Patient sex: F
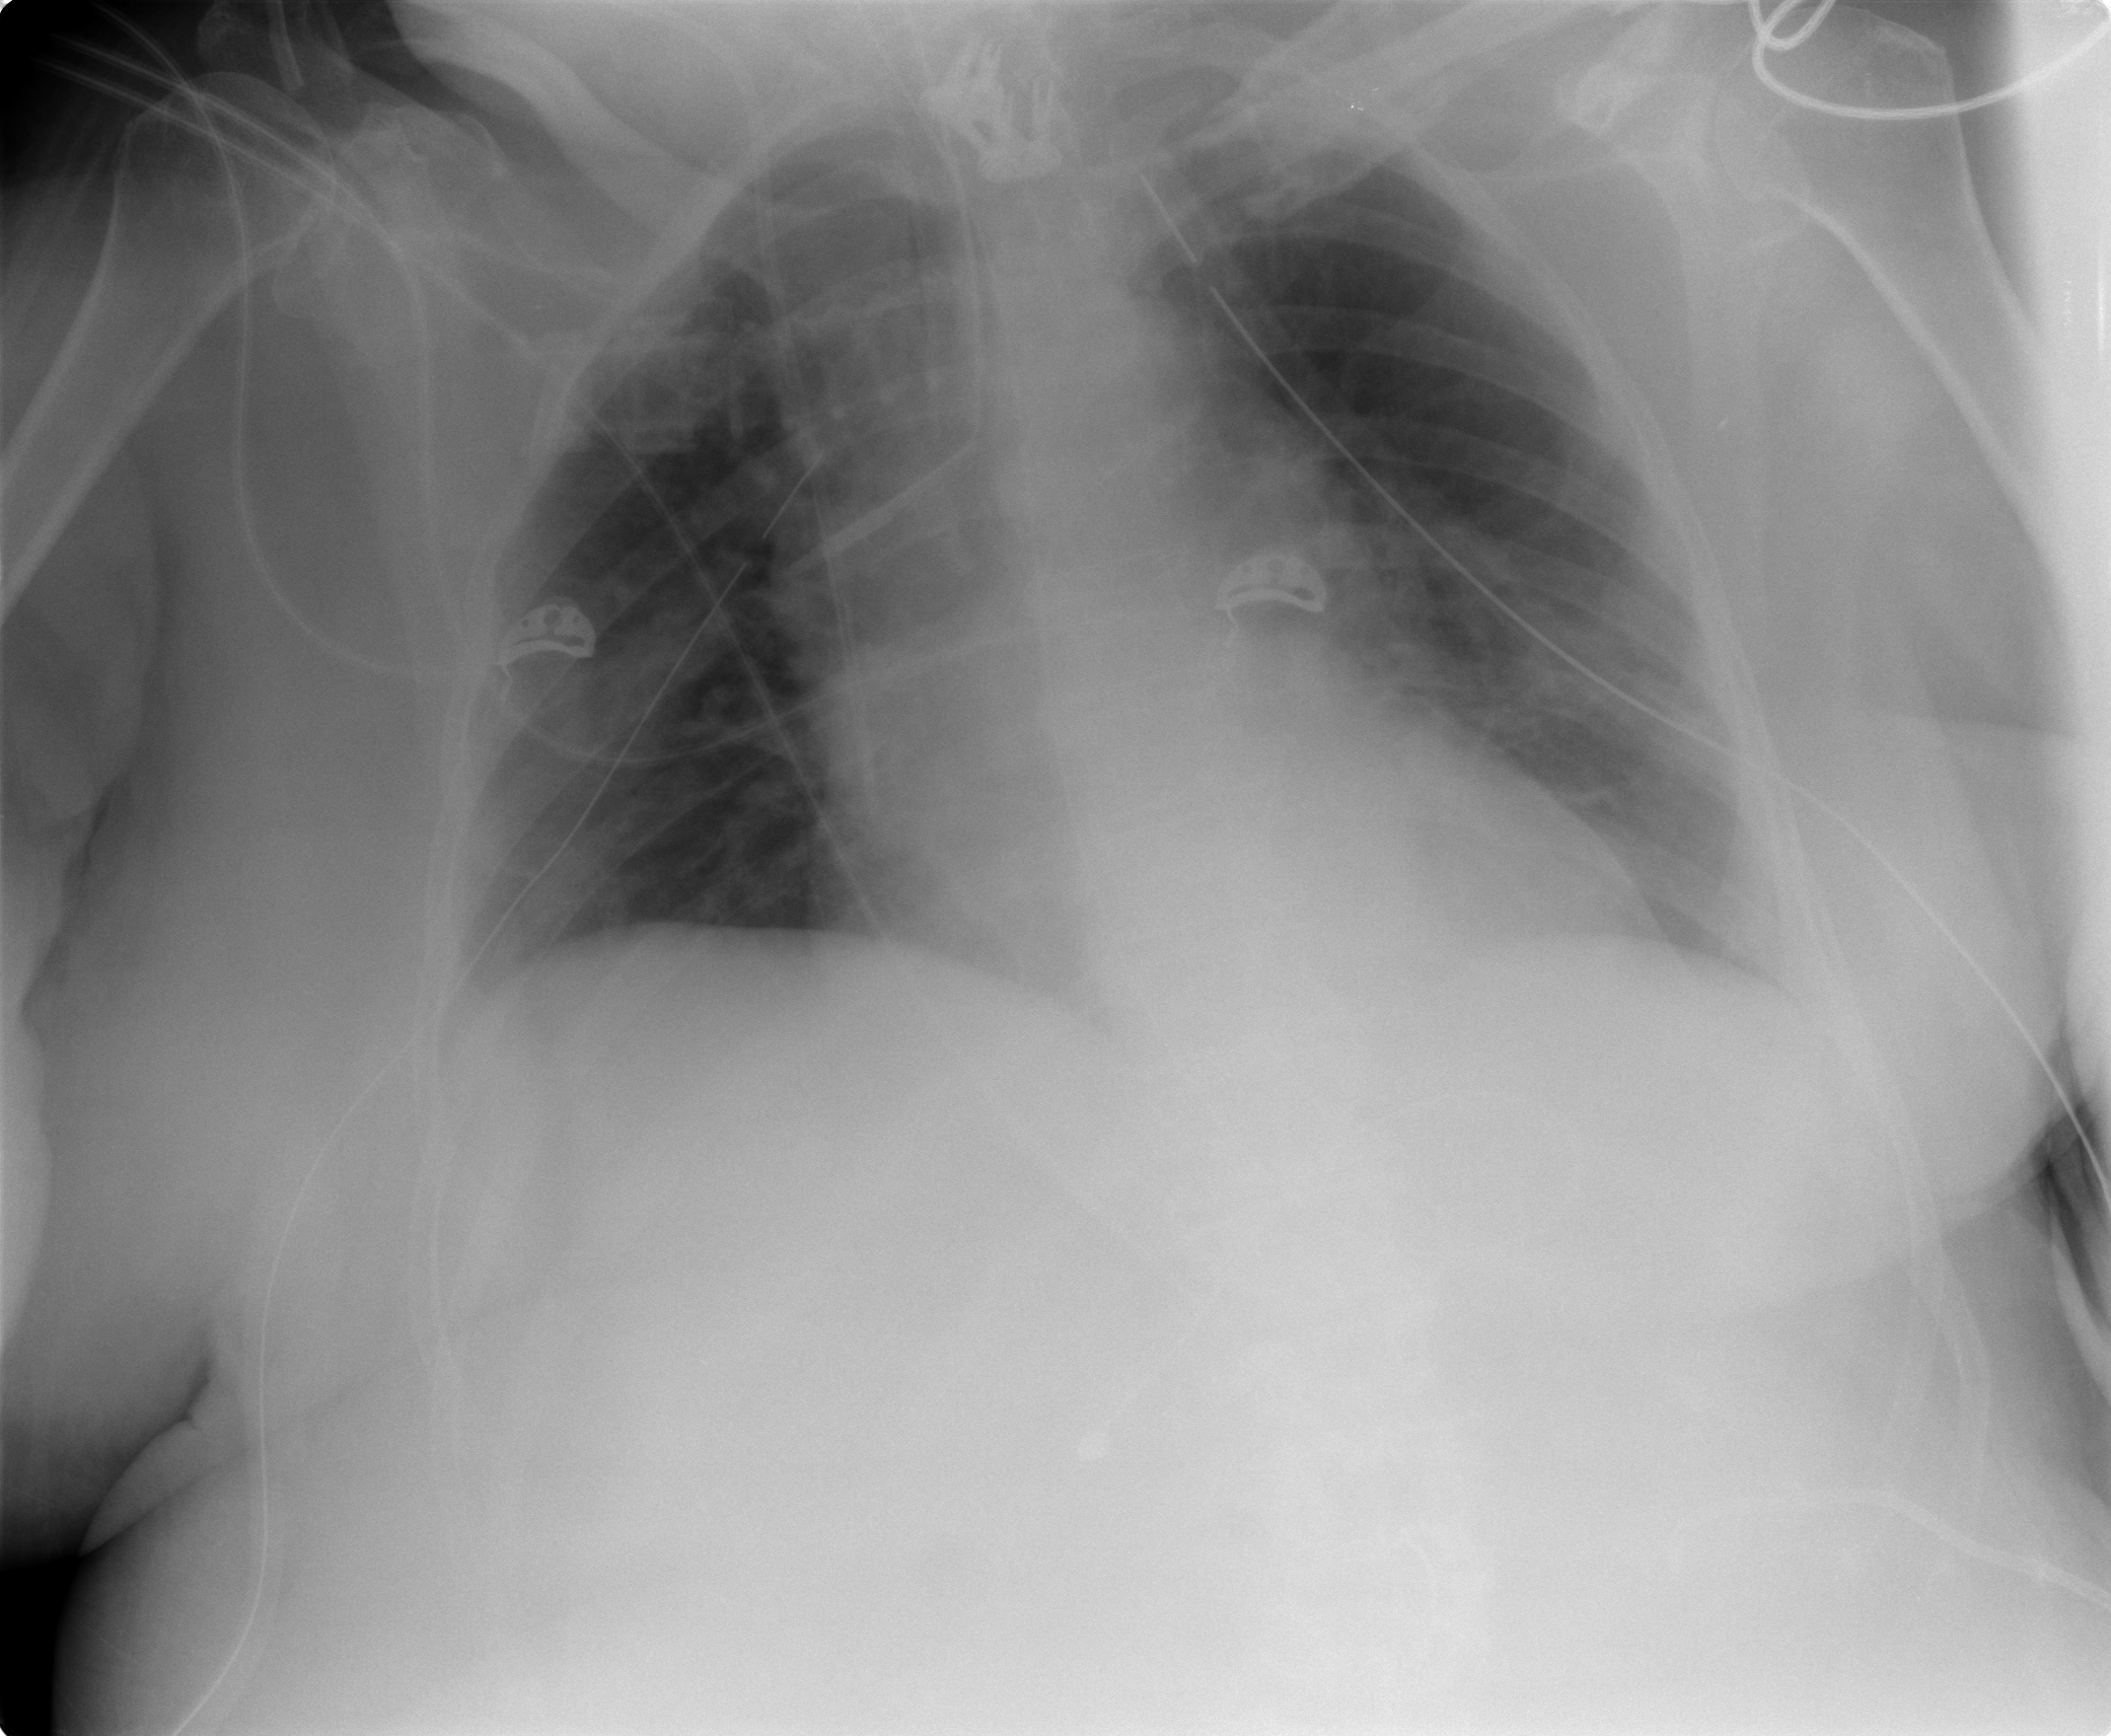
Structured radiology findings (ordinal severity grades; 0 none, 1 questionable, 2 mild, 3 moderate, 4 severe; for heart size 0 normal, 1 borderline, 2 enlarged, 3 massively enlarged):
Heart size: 2
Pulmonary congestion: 1
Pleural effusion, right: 0
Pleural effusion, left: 2
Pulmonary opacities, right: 0
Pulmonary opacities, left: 0
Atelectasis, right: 0
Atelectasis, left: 2